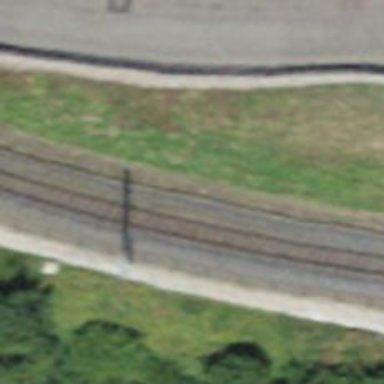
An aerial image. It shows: Narrow gauge railway with electrified contact lines.